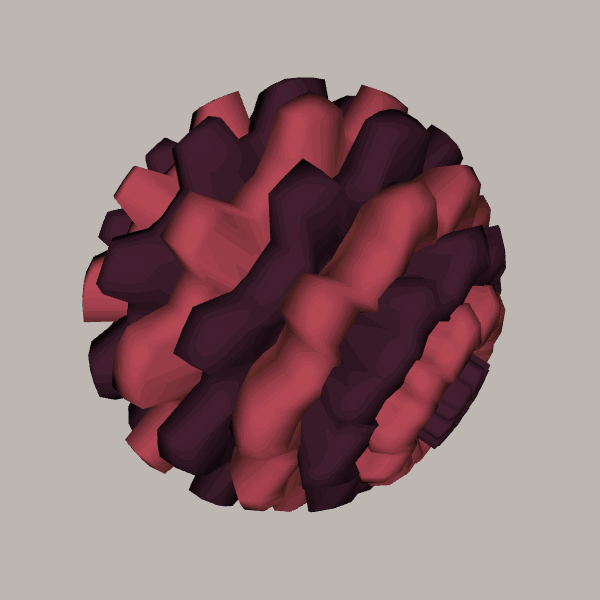
Background: light